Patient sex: M
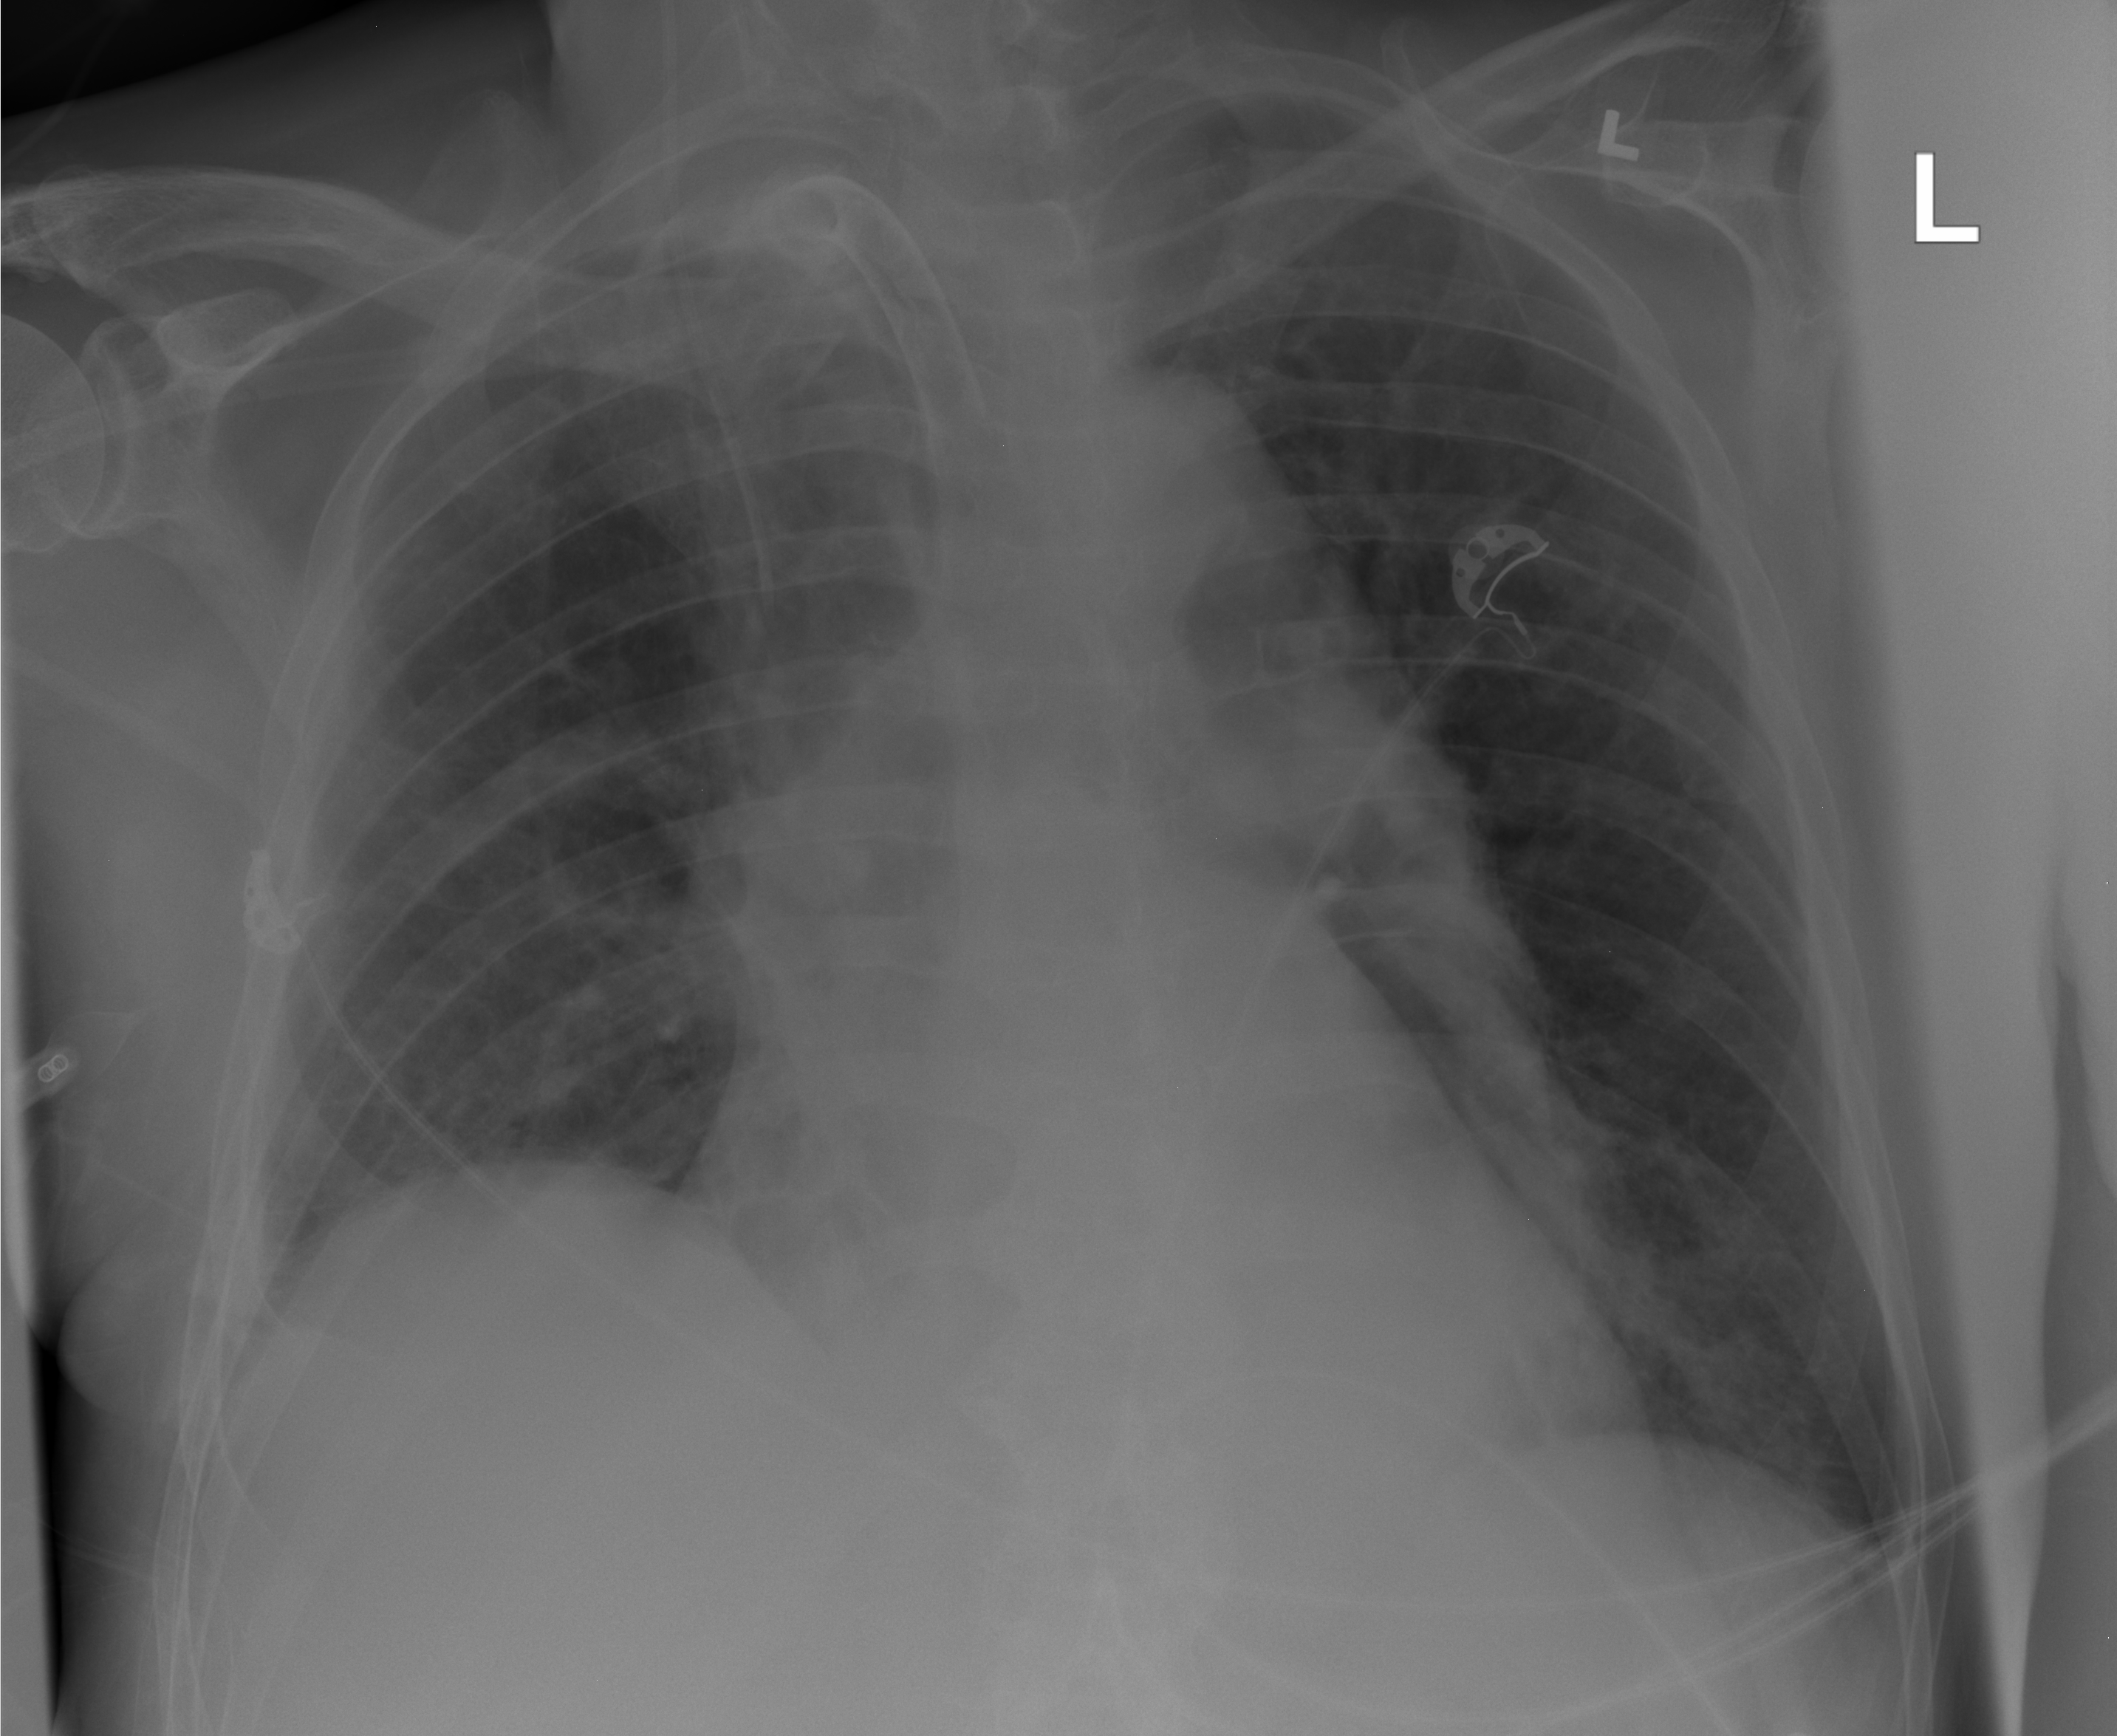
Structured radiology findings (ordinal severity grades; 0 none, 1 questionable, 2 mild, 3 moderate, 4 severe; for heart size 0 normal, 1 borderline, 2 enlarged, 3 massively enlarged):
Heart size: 0
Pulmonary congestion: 0
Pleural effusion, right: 0
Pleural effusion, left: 0
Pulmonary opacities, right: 0
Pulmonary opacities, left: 0
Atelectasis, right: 2
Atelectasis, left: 0